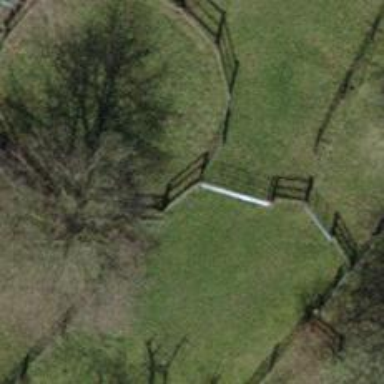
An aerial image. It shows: Fence.